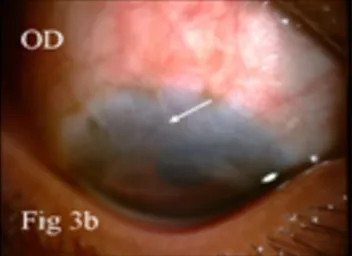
Right eye showing superior nebular corneal opacity on 6 months follow up (arrow) (b).
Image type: medical_photograph (other_medical_photograph)